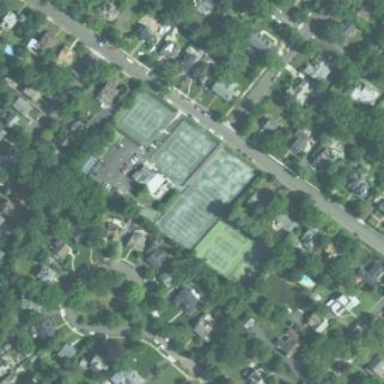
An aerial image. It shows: Tennis court on the leisure land pitch.